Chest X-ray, PA view. Patient: 33 years old, sex M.
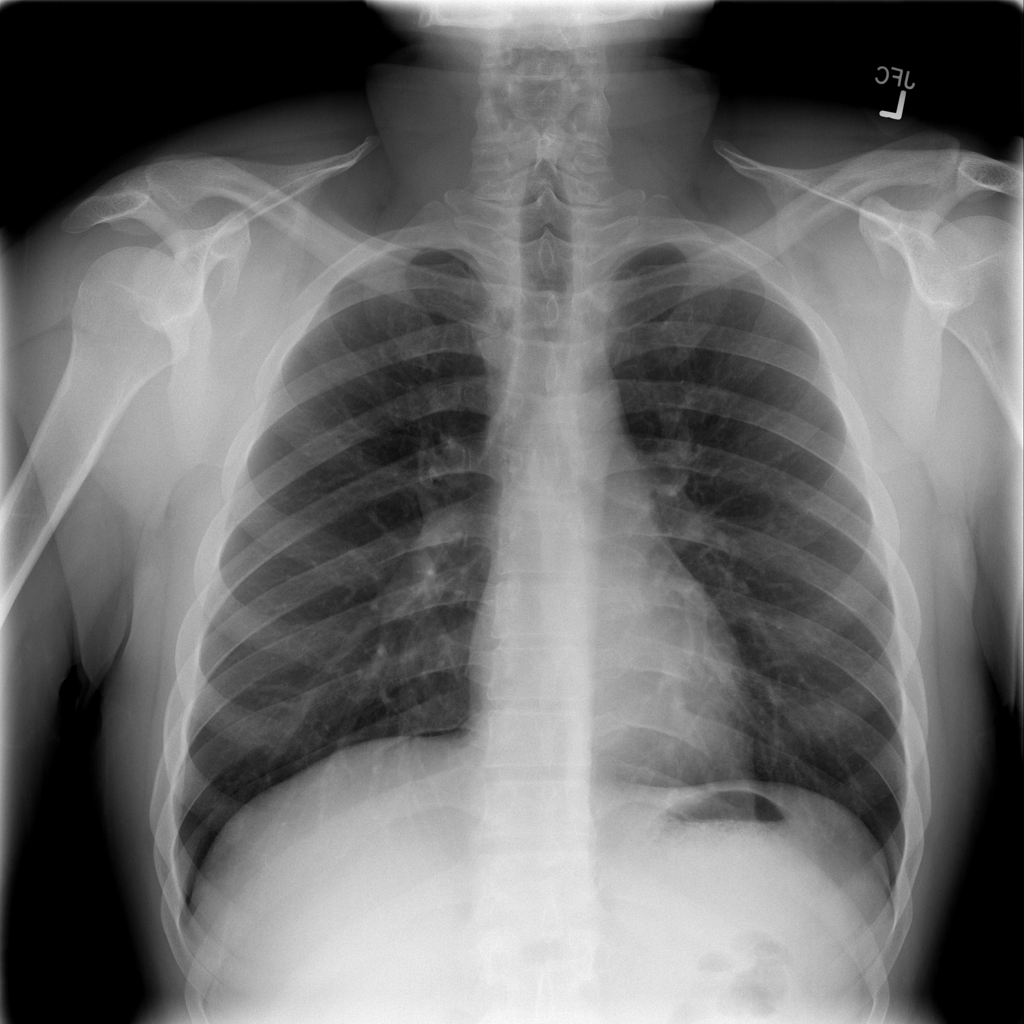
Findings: No Finding